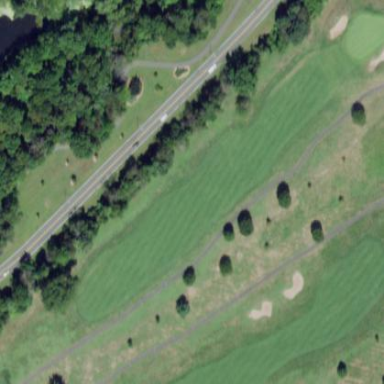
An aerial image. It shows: Golf fairway surrounded by grass.